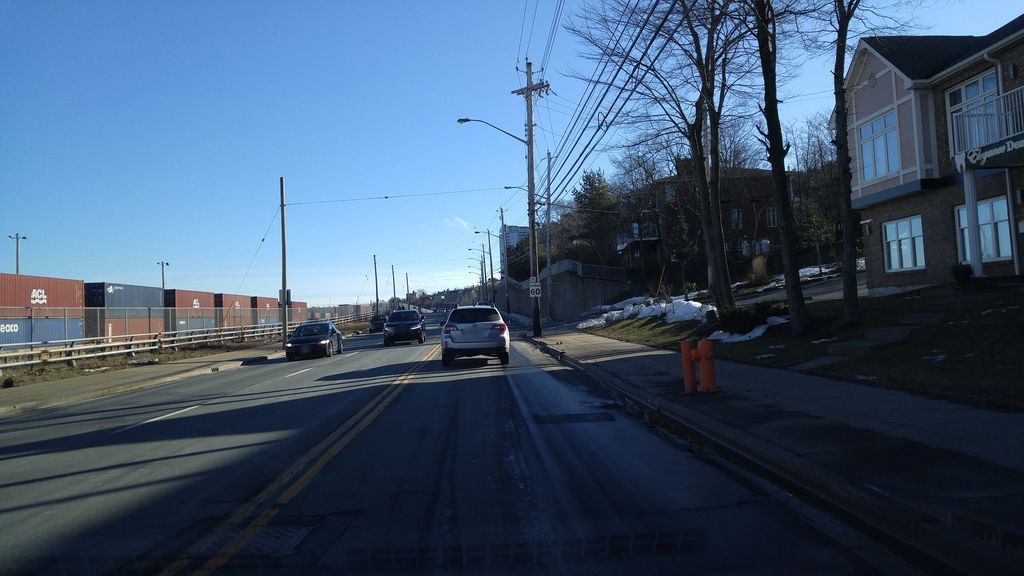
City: halifax